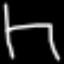
Label: chair